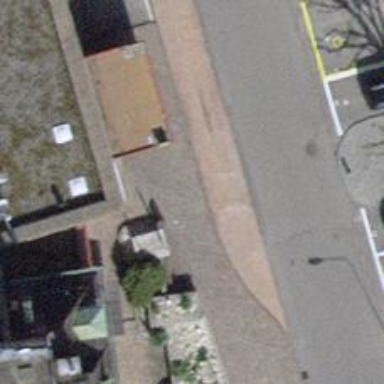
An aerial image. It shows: Bus stop with shelter. It is platform for public transport.